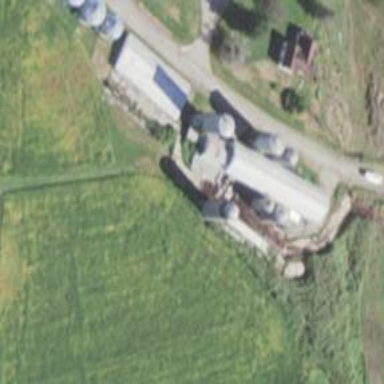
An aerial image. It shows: Silo.